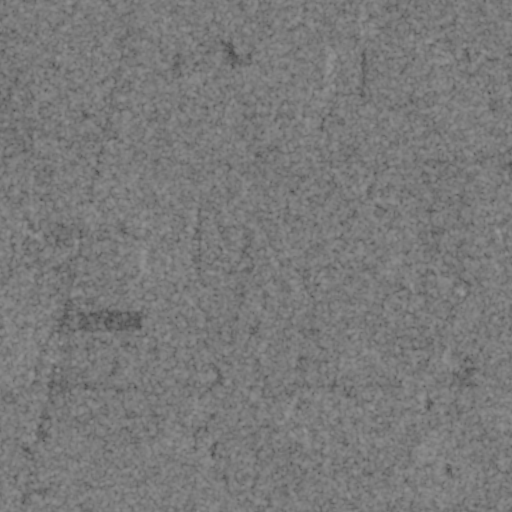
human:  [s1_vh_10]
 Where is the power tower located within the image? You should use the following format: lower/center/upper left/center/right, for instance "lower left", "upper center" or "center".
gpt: The power tower is located in the lower of the image.
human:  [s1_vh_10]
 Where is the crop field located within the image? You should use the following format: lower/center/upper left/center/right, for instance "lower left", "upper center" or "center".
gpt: There is no crop field in the image.

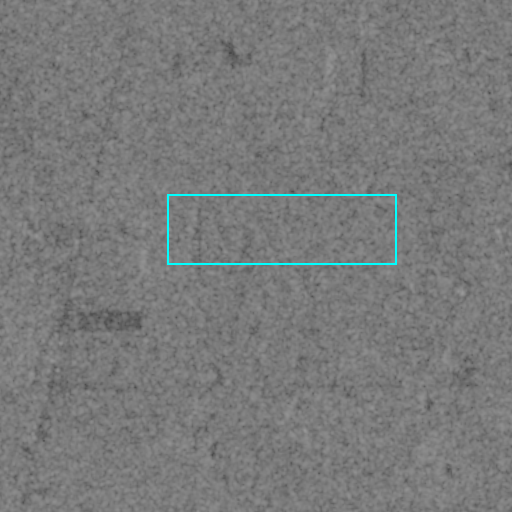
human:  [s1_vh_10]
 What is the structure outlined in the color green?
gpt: There is no green outline.
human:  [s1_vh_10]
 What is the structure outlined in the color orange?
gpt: There is no structure outlined in orange.